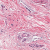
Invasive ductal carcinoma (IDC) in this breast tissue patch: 0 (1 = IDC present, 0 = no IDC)